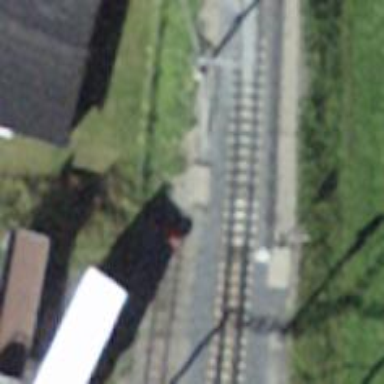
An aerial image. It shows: Railway buffer stop.